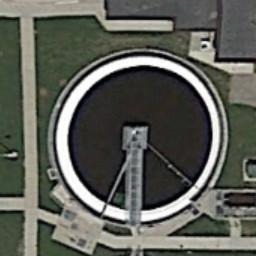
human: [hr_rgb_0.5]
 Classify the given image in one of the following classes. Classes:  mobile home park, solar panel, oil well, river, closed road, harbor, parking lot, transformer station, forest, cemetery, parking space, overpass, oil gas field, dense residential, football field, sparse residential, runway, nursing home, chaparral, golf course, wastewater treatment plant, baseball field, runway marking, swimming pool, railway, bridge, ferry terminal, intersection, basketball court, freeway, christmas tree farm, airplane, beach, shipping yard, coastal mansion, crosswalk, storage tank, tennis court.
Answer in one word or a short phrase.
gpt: wastewater treatment plant